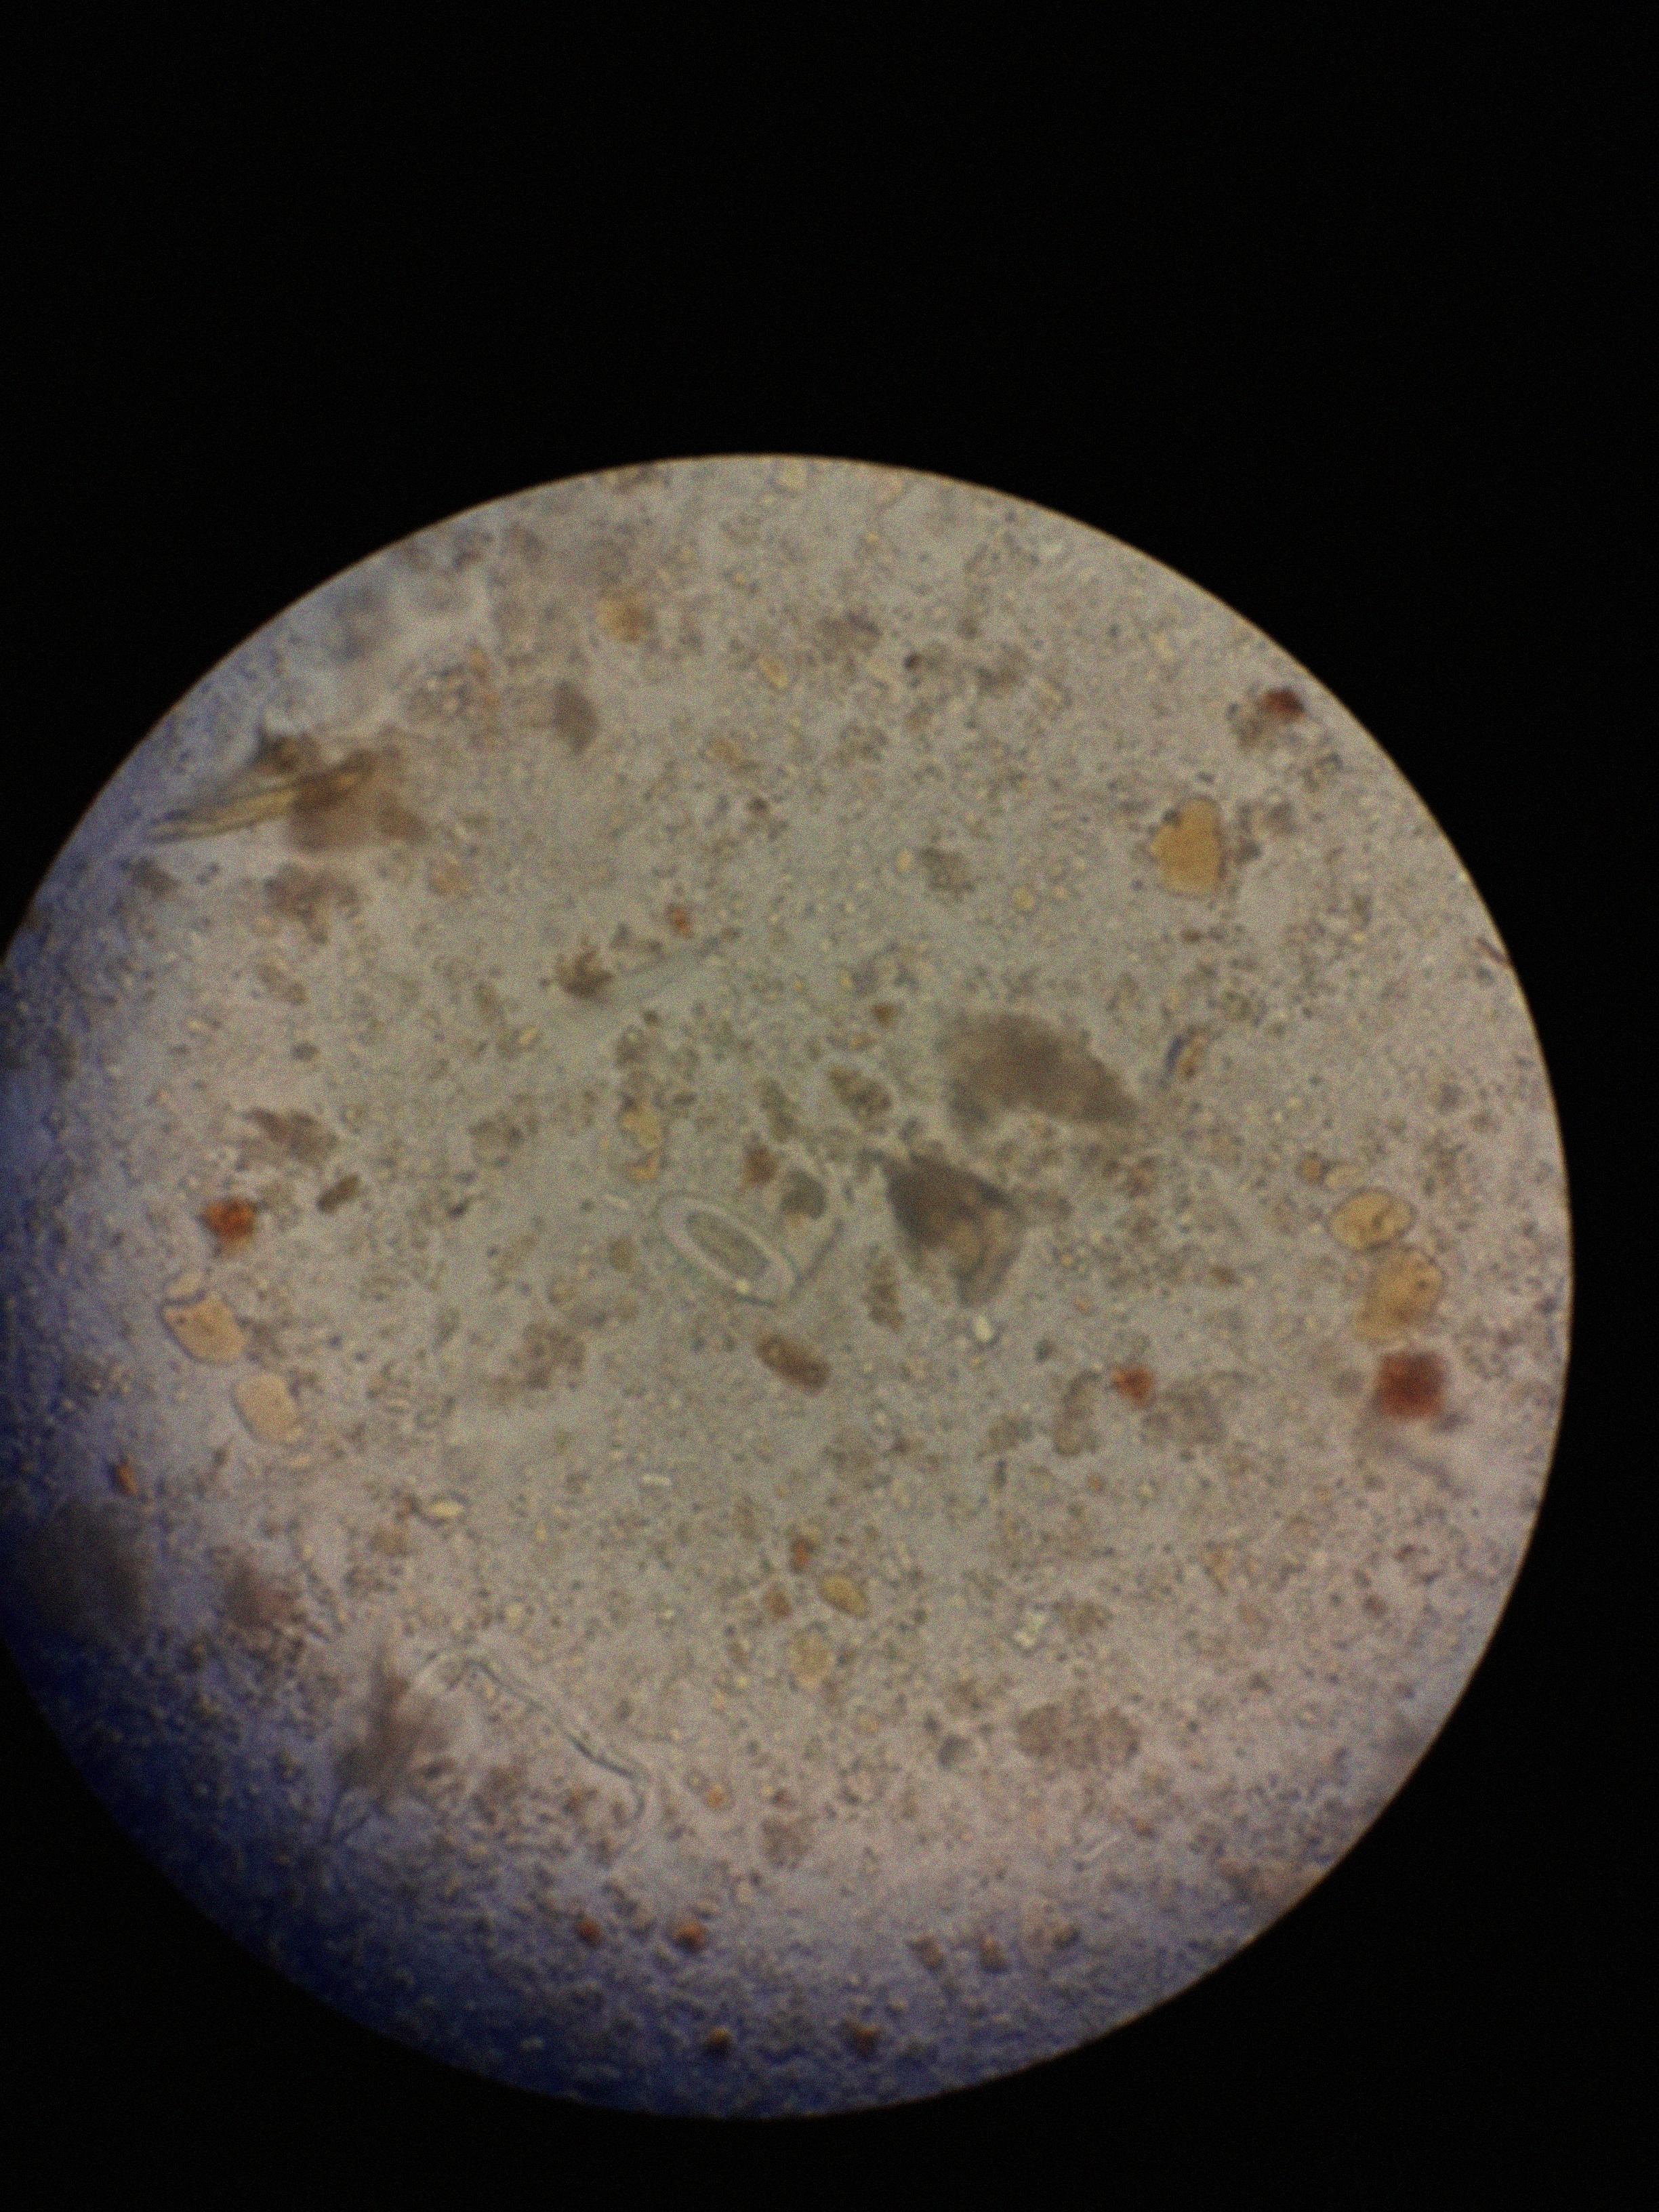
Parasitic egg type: Enterobius vermicularis